Interaction volume radius: 5 \u00c5
Interaction volume height: 30 \u00c5
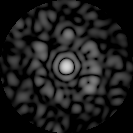
Disorder parameter: 0.7953